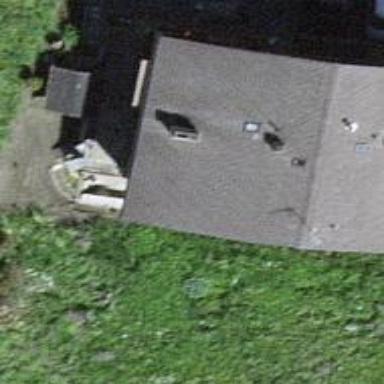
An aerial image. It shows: Simple and straightforward house.